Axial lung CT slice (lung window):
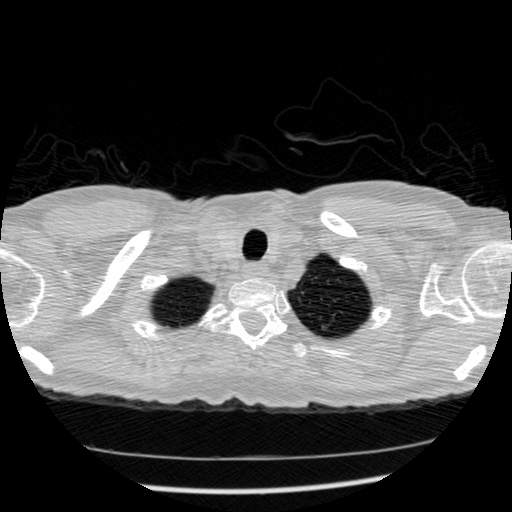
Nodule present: no